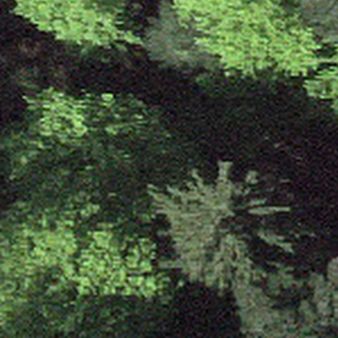
Label: other